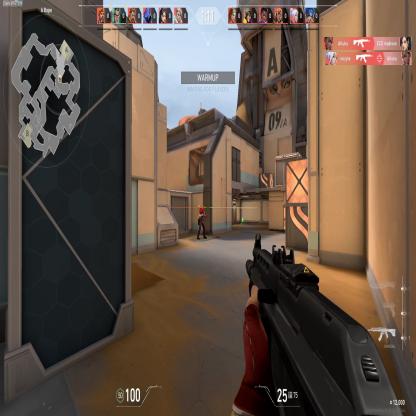
Label: enemy